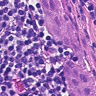
Metastatic tissue present: yes